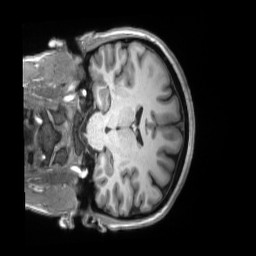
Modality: T1w
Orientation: coronal
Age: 31
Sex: female
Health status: ill
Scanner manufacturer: siemens
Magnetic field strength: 3 T
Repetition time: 2.2 s
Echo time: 0.00157 s